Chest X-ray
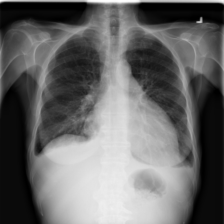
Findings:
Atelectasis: negative
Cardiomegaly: positive
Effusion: positive
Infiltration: negative
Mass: negative
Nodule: negative
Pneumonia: negative
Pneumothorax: negative
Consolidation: negative
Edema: negative
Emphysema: negative
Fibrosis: negative
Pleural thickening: negative
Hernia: negative